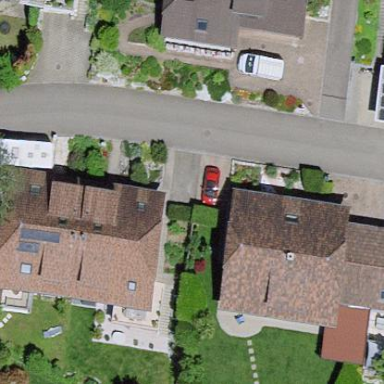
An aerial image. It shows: Residential building.